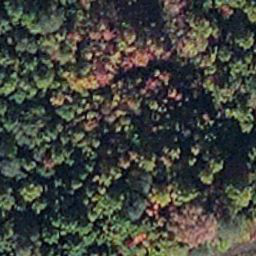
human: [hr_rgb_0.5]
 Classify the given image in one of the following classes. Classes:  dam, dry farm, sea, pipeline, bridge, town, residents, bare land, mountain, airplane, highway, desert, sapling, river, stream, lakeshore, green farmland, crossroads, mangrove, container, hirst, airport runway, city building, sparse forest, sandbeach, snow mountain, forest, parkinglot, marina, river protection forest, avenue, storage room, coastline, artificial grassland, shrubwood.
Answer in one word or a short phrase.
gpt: mangrove